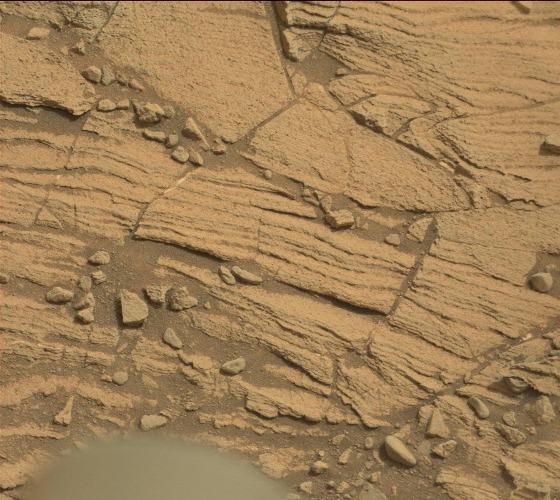
Terrain classes present: Background, Bedrock, Gravel / Sand / Soil, Rock